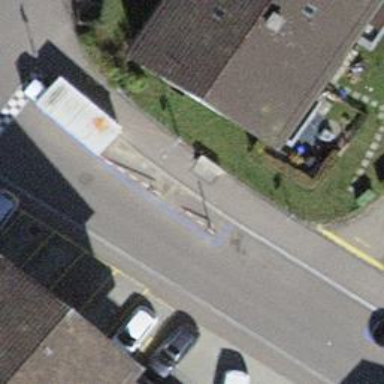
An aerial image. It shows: Power utility street cabinet.